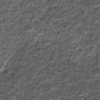
Label: not_dusty